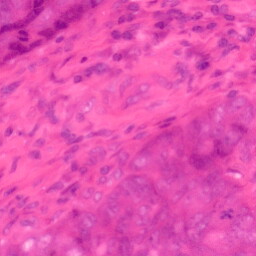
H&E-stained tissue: Colon